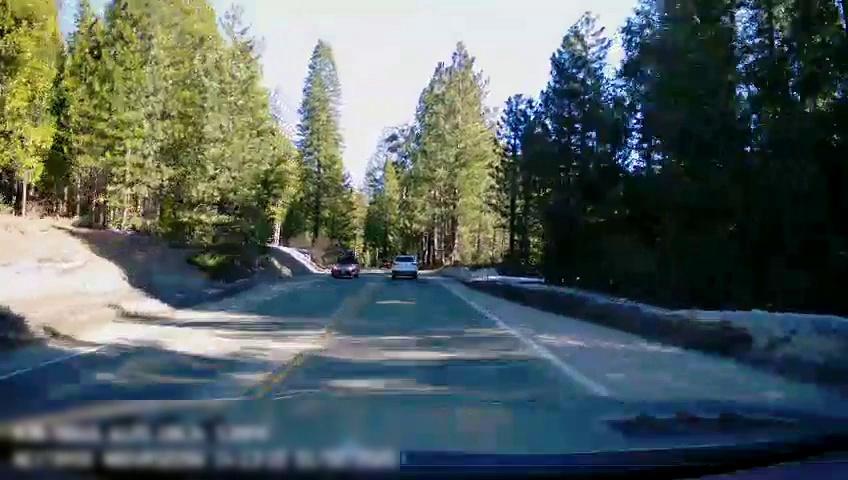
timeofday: Day
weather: Sunny
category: Drivable Space
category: Vehicles | Car
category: Vehicles | SUV
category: Lanes | Current Lane
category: Lanes | Alternate Lane
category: Lanes | Opposite Lane